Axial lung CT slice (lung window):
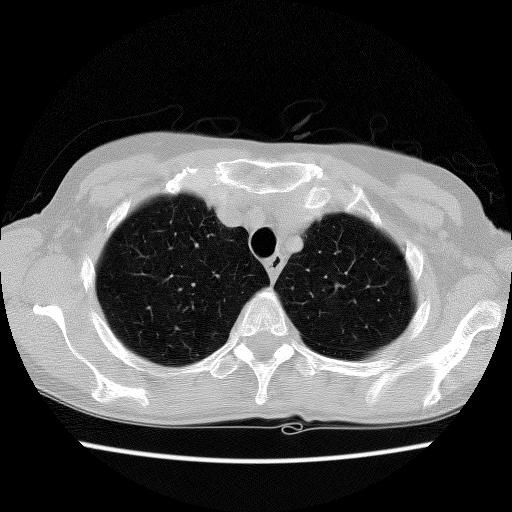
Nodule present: no